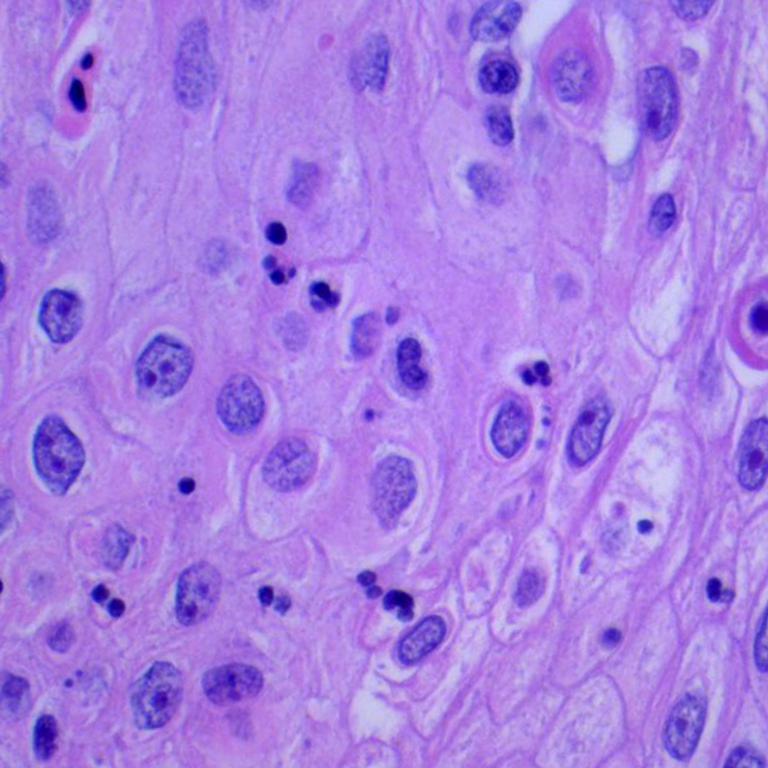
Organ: lung
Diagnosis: squamous carcinomas